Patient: sex M, age 32
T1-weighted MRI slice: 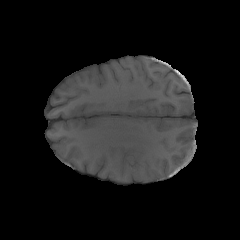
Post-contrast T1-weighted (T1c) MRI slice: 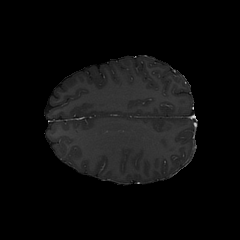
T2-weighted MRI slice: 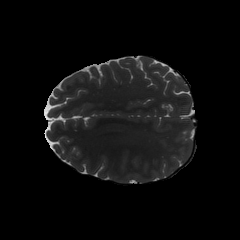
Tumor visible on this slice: no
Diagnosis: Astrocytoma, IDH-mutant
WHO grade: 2